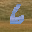
Label: 6